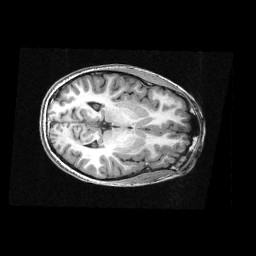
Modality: T1w
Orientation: axial
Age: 12
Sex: male
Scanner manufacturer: siemens
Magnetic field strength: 3 T
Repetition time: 2.3 s
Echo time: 0.00336 s